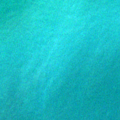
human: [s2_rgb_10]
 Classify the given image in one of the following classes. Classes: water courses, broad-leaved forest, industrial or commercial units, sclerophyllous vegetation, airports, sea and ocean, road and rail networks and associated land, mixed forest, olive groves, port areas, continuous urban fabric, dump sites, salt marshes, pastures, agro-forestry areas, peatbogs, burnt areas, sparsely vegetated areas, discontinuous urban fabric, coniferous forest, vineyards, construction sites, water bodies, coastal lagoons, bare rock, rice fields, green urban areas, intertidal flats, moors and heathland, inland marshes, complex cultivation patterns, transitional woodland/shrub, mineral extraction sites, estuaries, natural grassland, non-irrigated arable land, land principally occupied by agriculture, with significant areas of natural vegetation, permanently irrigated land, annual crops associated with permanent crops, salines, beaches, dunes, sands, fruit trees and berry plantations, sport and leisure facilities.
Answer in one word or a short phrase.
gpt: sea and ocean